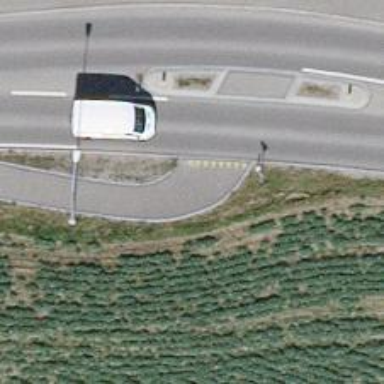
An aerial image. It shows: Cycleway.